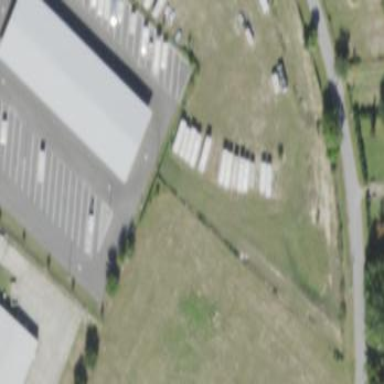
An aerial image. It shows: Industrial building.